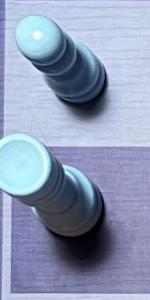
Label: Rook_White